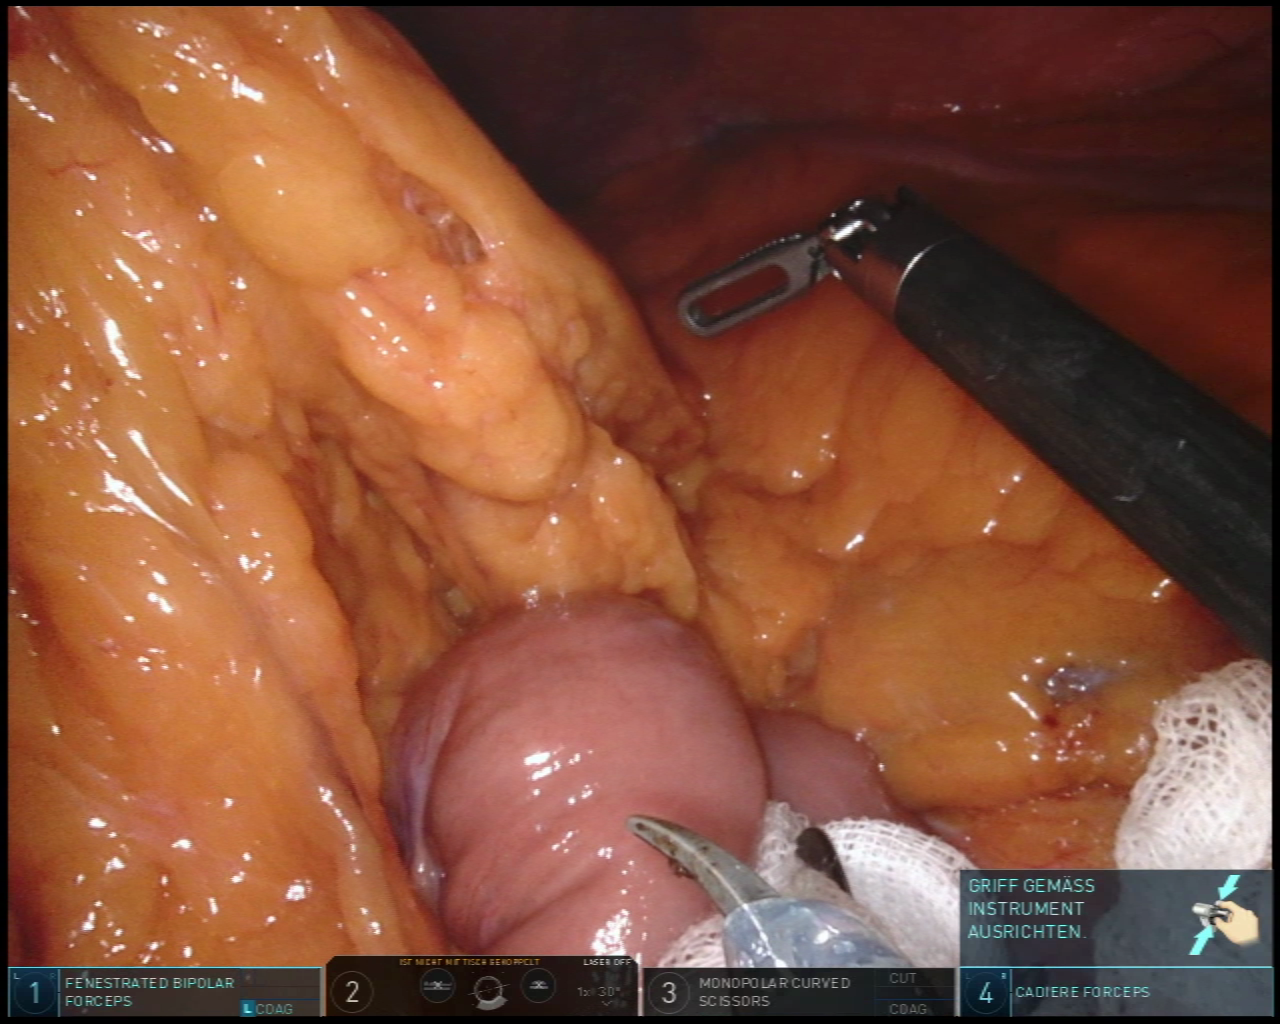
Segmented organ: intestinal_veins
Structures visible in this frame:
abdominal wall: yes
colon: yes
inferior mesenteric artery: no
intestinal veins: yes
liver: no
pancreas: no
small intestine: yes
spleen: no
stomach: no
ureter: no
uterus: no
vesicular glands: no